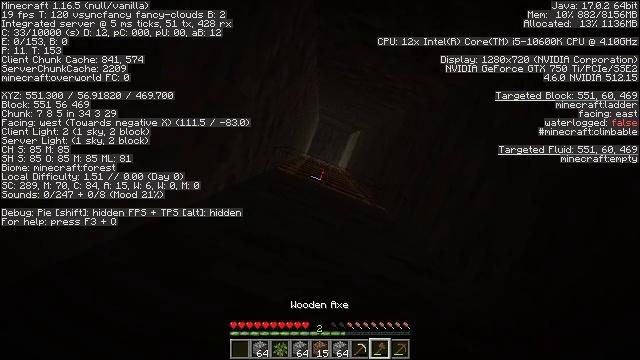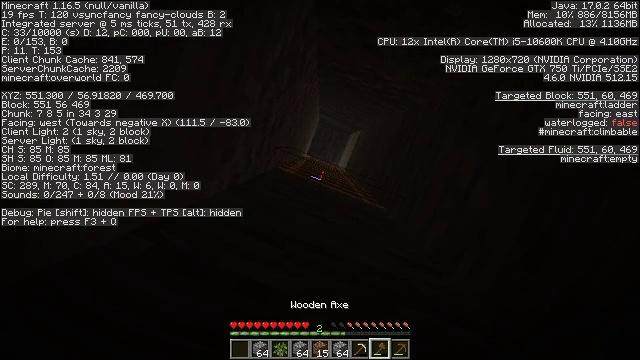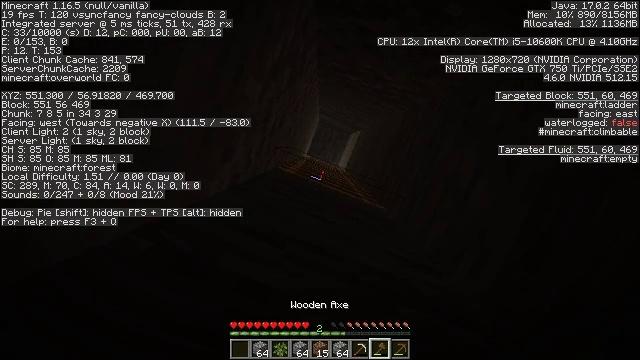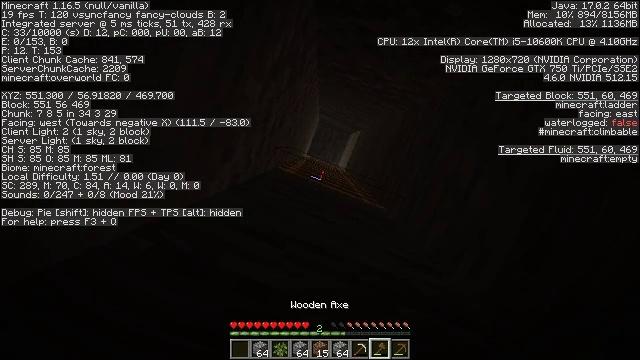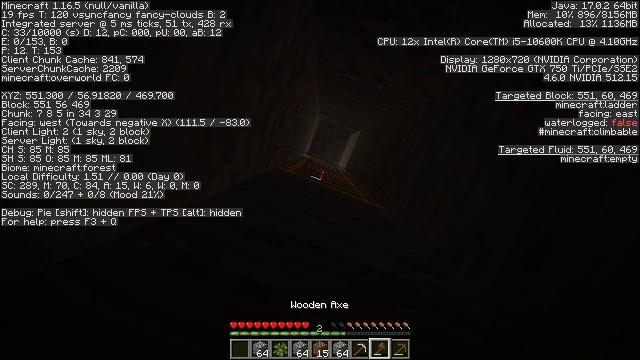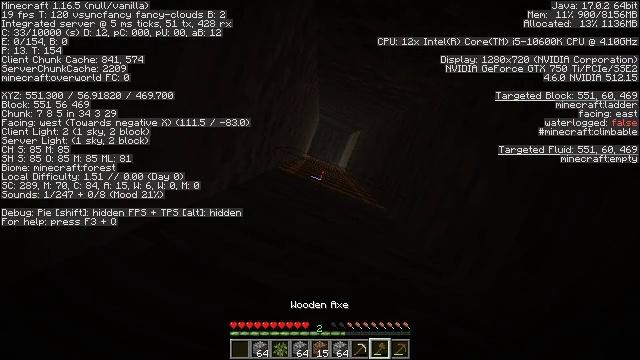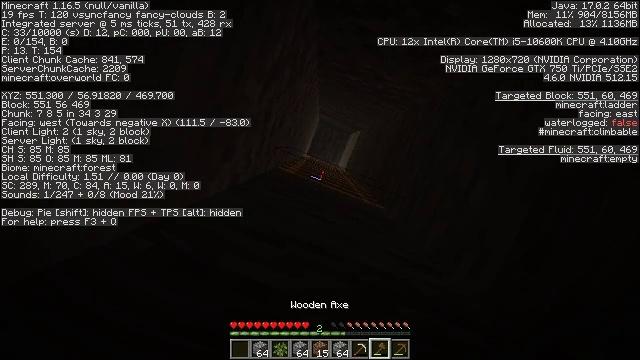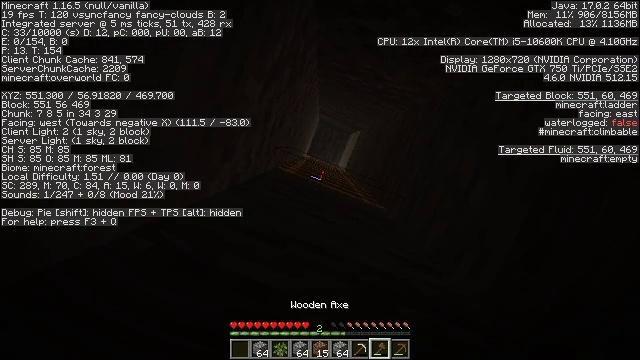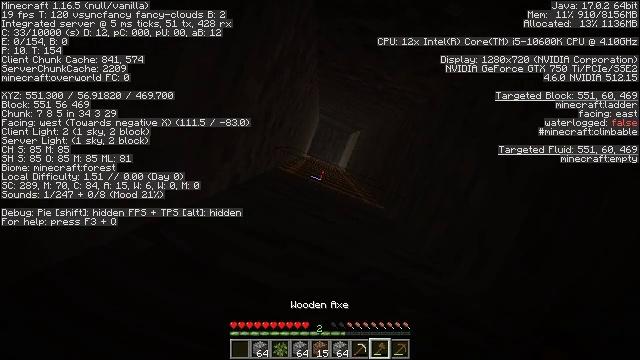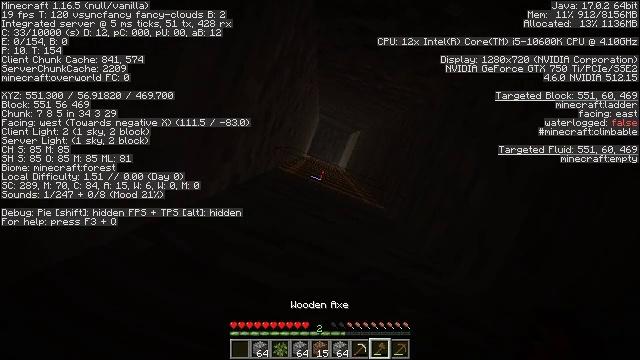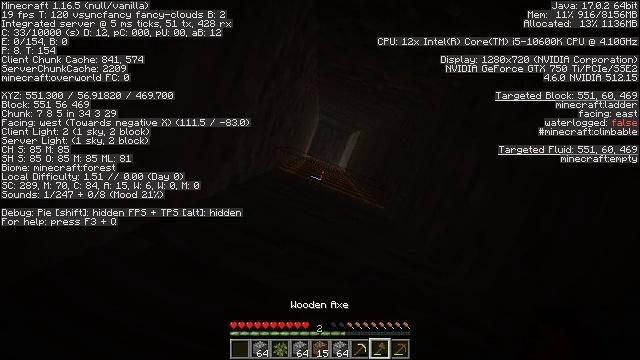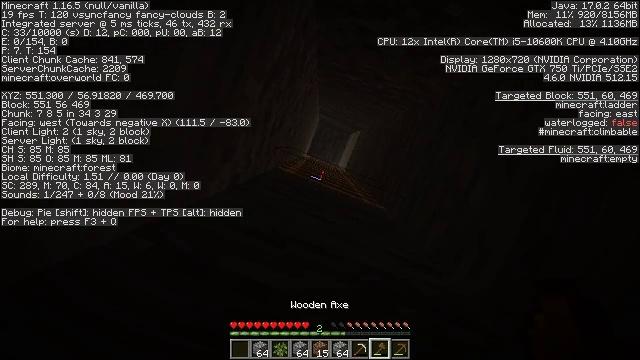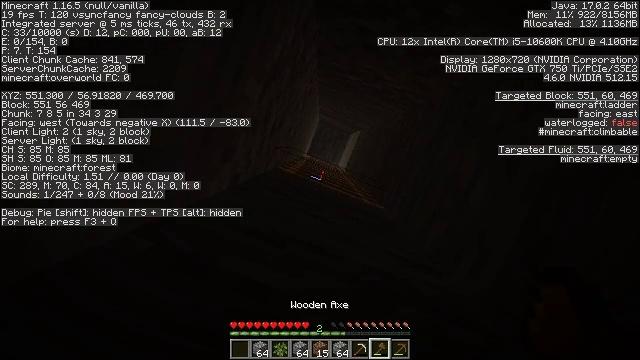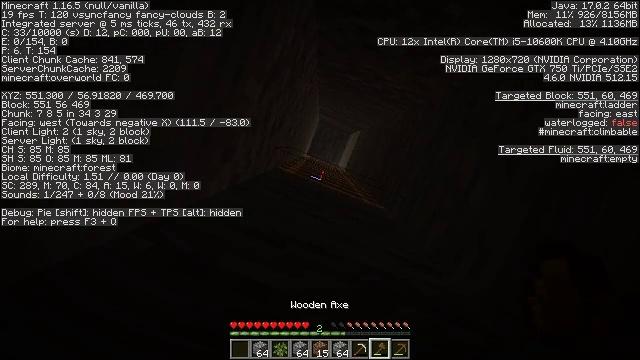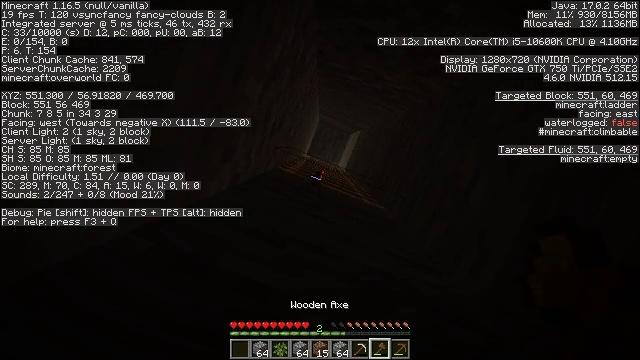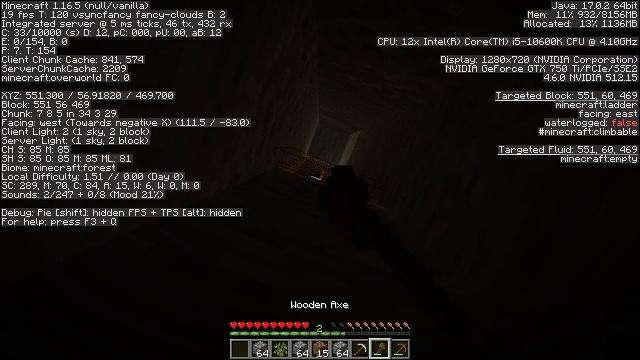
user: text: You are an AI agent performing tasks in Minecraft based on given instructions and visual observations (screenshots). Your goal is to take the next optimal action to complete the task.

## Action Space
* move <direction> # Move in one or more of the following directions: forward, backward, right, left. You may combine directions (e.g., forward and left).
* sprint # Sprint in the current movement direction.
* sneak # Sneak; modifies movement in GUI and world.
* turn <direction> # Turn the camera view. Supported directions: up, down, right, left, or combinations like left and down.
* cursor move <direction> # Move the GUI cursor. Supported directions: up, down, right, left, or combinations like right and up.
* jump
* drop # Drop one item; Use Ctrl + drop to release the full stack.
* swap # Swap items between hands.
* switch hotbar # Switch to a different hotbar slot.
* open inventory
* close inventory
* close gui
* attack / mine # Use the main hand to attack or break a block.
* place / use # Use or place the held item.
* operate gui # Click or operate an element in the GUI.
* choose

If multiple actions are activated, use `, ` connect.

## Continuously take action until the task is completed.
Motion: motion action
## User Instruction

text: Gather the ladder by attacking it.
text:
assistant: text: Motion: sneak
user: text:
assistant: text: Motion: sneak
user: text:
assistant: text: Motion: sneak
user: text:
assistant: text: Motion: sneak
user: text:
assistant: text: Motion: sneak
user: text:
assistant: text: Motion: sneak
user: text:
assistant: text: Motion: sneak
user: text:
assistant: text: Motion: sneak
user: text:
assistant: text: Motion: sneak
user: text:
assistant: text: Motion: sneak
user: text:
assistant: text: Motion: sneak
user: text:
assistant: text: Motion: sneak
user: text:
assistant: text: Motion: sneak
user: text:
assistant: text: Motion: sneak, attack / mine
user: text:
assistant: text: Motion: sneak, attack / mine
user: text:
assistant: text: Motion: sneak, attack / mine
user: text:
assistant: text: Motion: sneak, attack / mine
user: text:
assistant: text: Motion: sneak, attack / mine
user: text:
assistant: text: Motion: sneak, attack / mine
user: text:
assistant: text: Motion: sneak, attack / mine
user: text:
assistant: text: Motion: sneak, attack / mine
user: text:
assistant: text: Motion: sneak, attack / mine
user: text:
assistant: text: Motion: sneak, attack / mine
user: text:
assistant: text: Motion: sneak, attack / mine
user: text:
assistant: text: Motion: sneak, attack / mine
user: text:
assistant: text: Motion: sneak, attack / mine
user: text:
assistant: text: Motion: sneak, attack / mine
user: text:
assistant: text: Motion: sneak, attack / mine
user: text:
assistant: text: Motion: sneak, attack / mine
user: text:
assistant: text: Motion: sneak, attack / mine